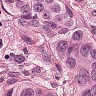
Metastatic tissue present: yes